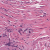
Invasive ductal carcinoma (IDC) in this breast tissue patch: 1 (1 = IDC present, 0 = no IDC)